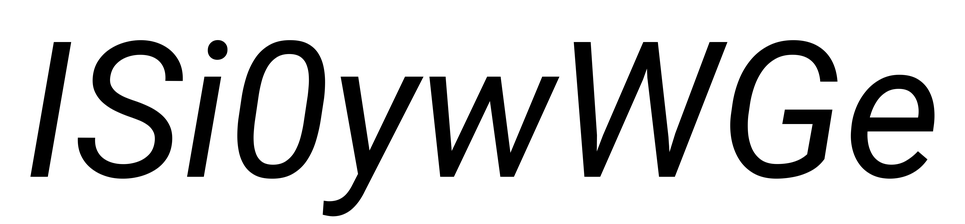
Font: Roboto-Italic_Italic